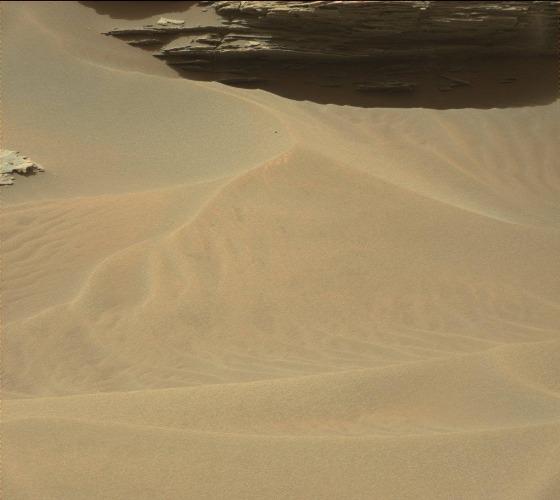
Terrain classes present: Bedrock, Gravel / Sand / Soil, Rock, Shadow